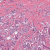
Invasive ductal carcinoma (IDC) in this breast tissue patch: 1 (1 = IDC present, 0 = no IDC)